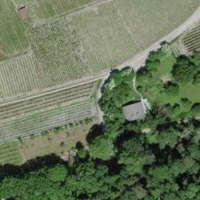
EUNIS habitat code: 40
Species observed at this site:
Primula veris